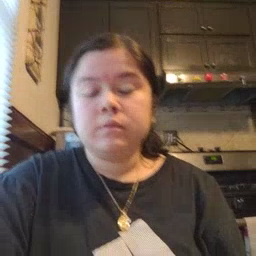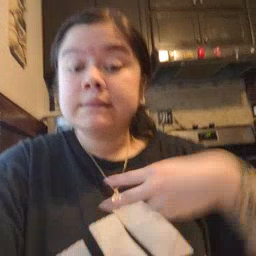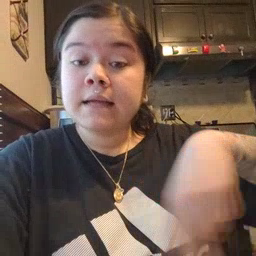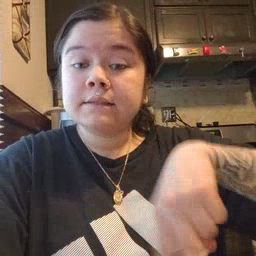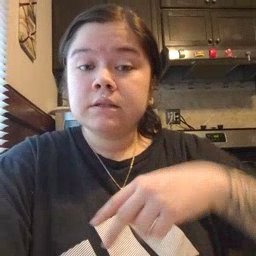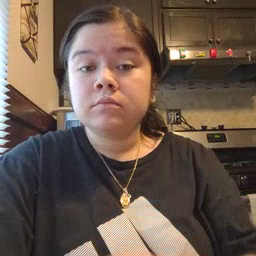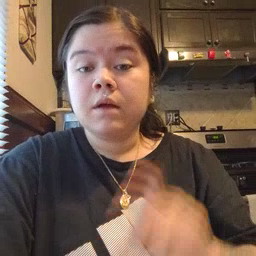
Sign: dance